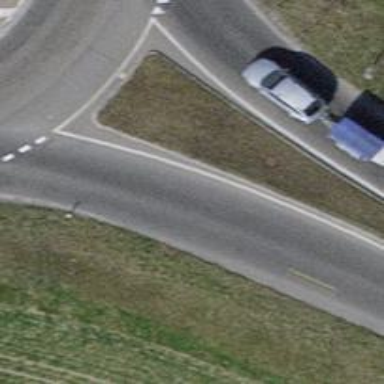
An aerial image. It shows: Primary highway with designated cycle lane.